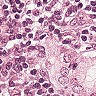
Metastatic tissue present: yes